Interaction volume radius: 10 \u00c5
Interaction volume height: 25 \u00c5
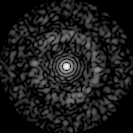
Disorder parameter: 0.8395